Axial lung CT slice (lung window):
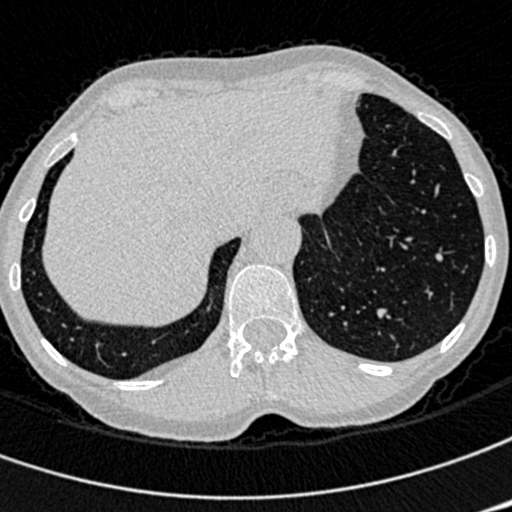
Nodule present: no